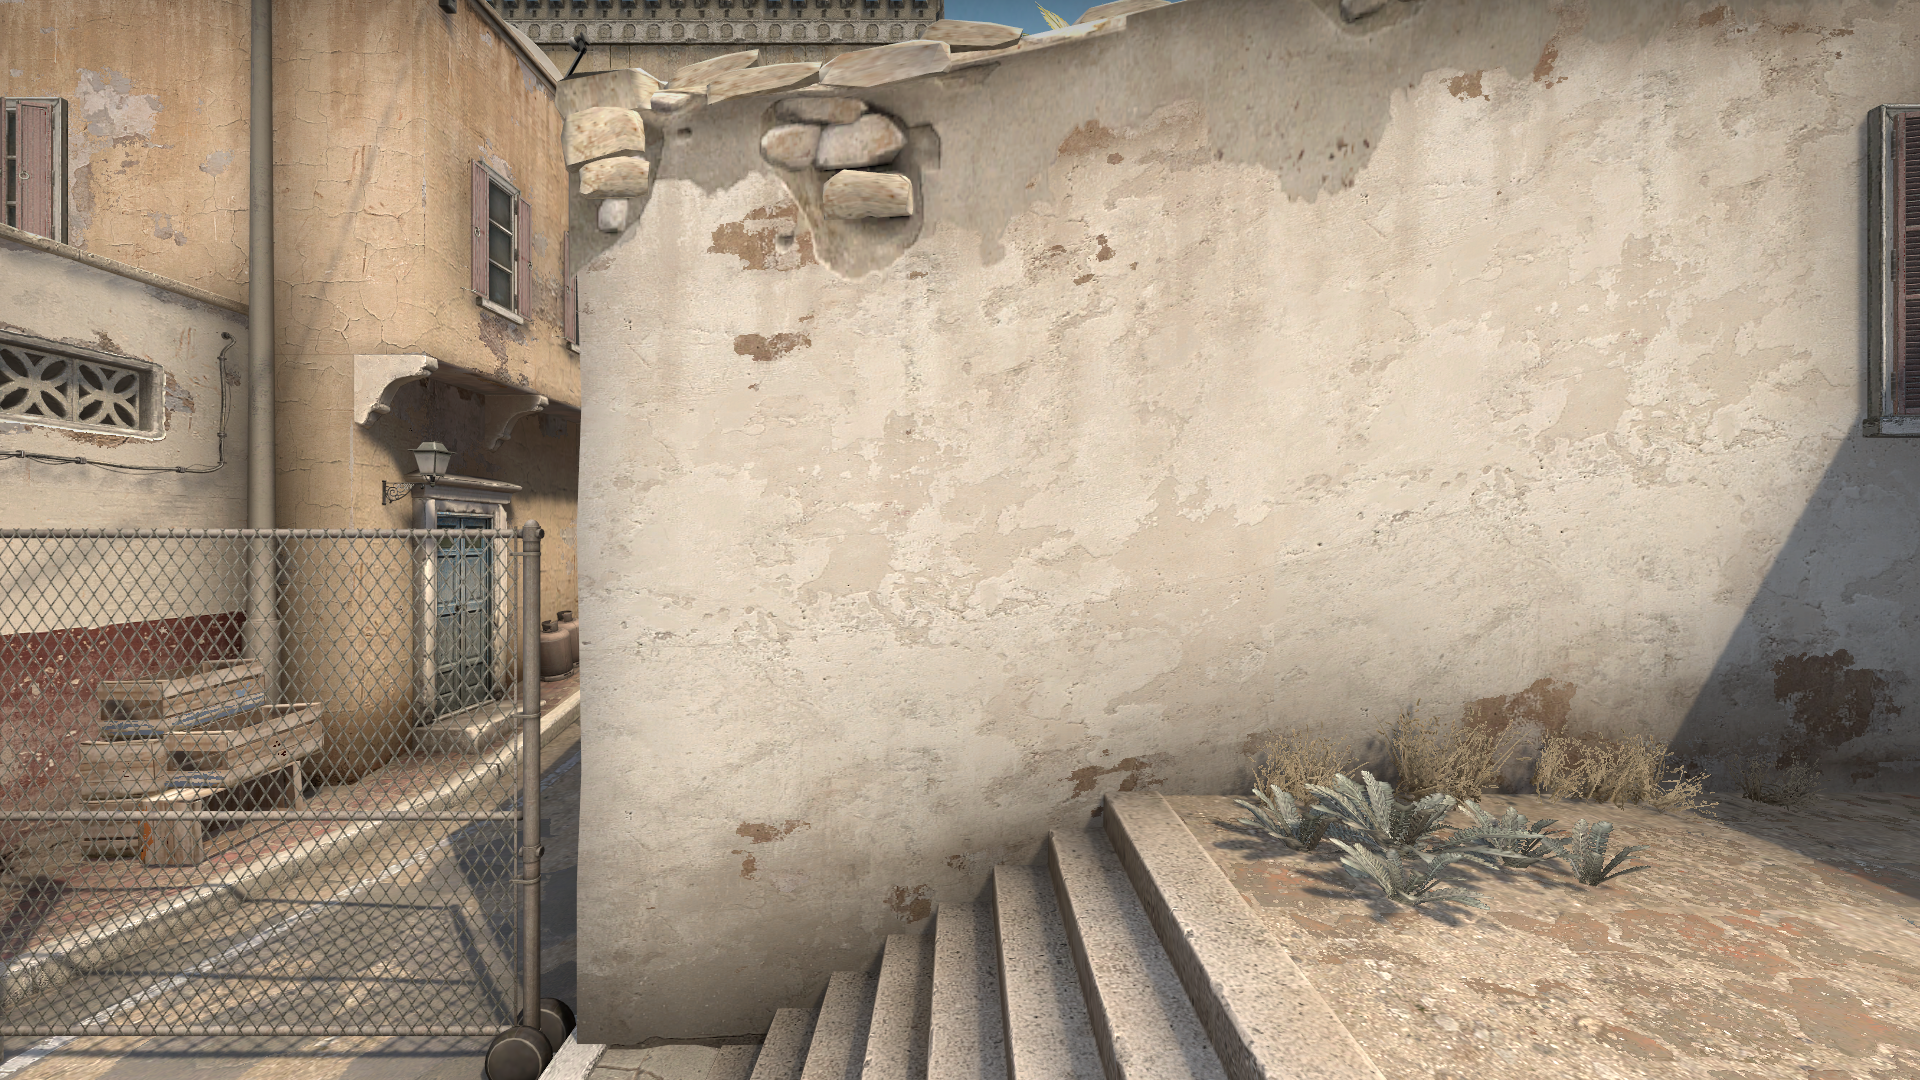
Map: de_dust2